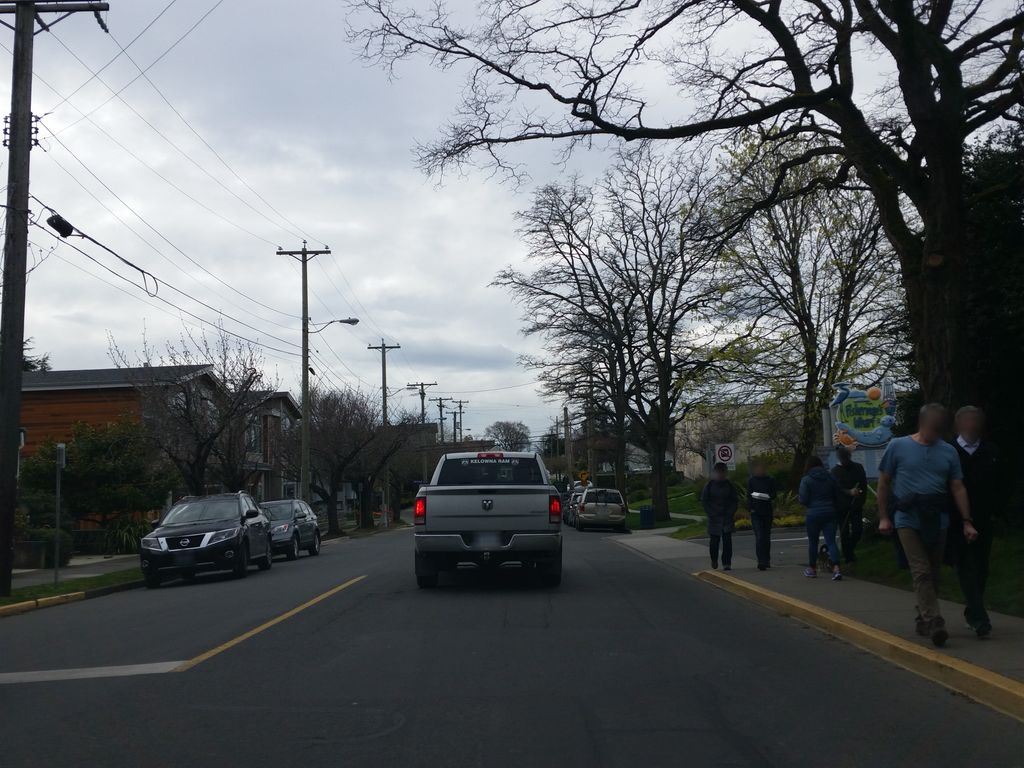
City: victoria